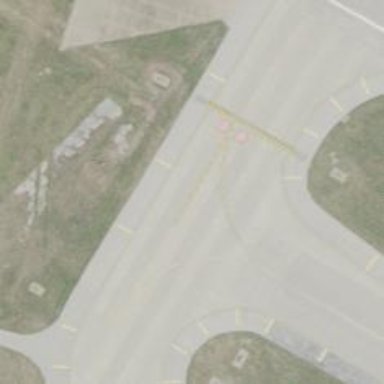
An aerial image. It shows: Image of taxiway at airport.